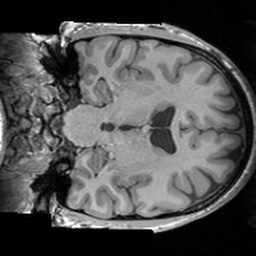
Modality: T1w
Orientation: coronal
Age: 25
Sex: female
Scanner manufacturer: siemens
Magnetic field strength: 3 T
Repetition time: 1.63 s
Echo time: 0.00311 s